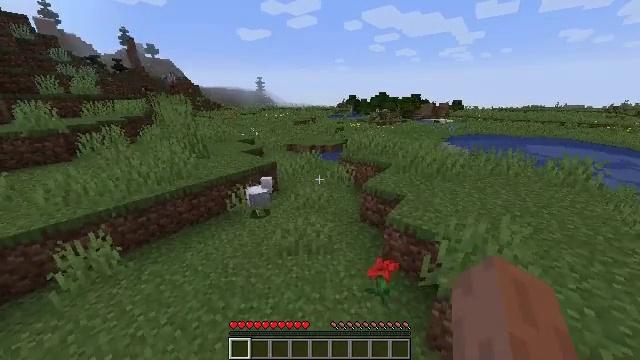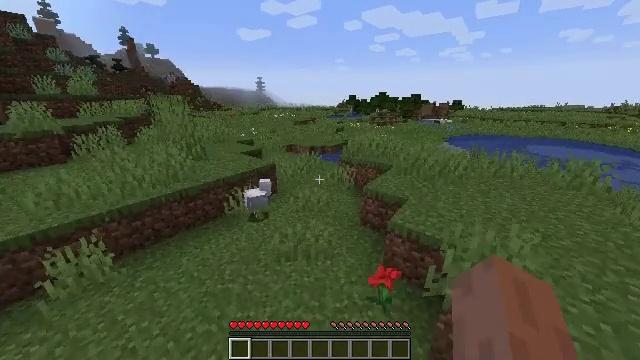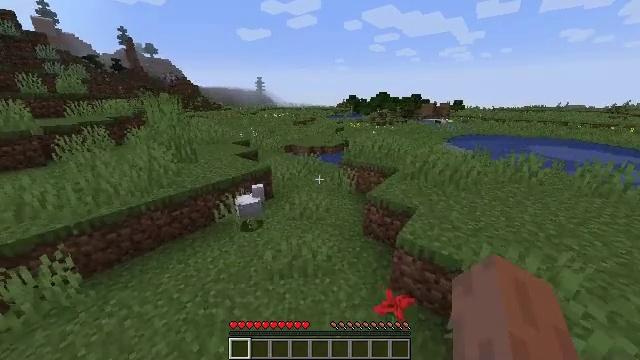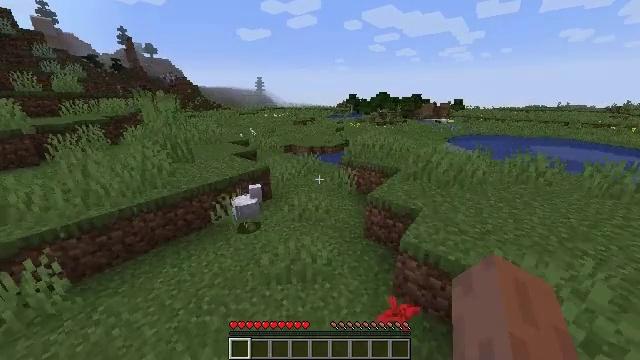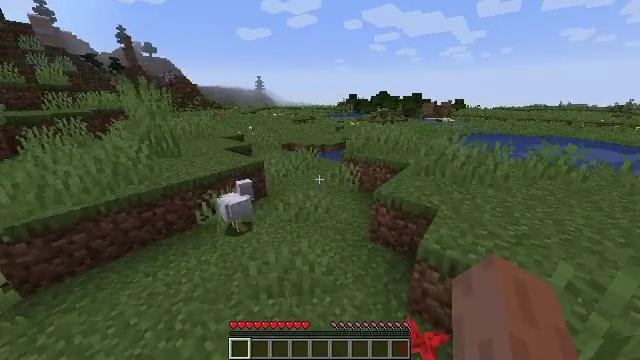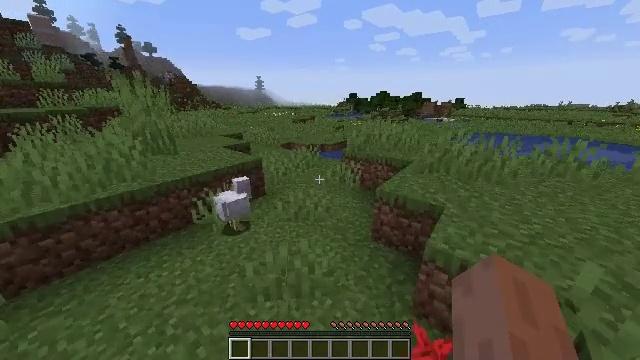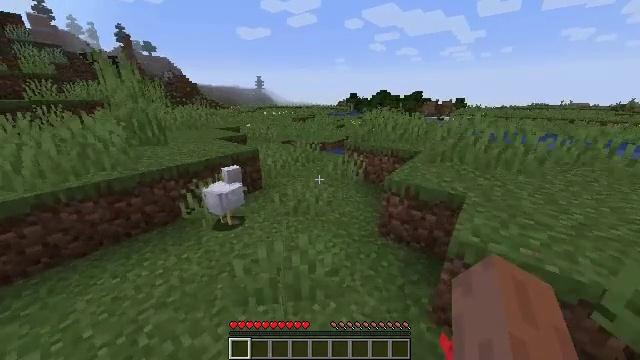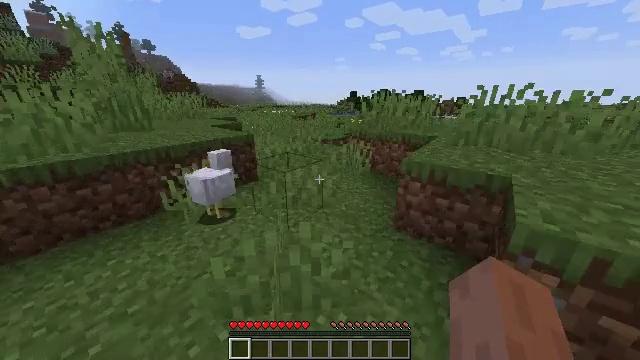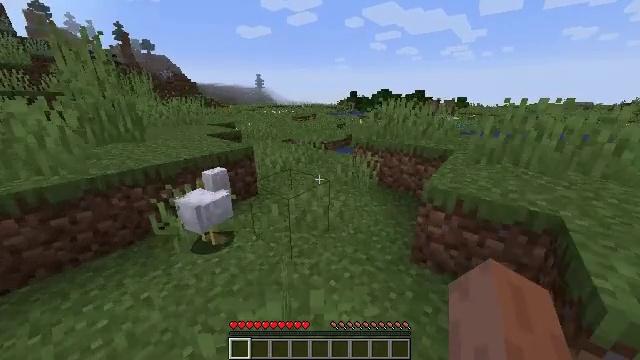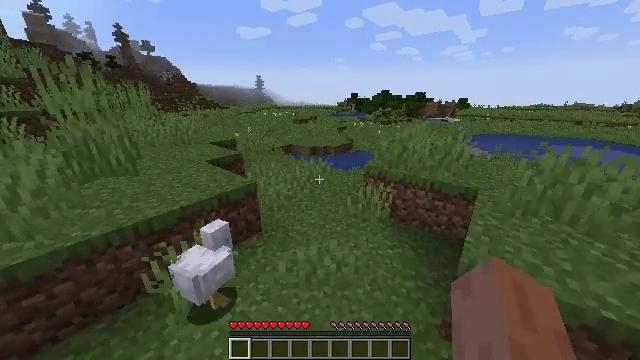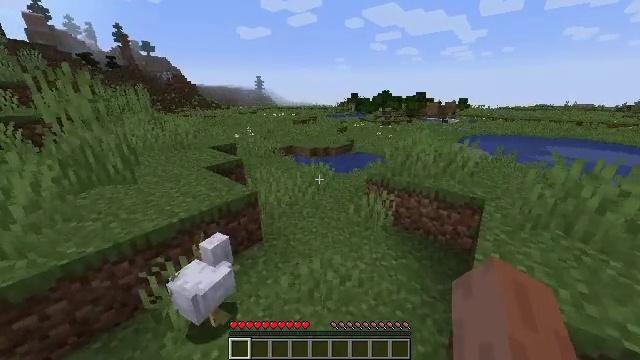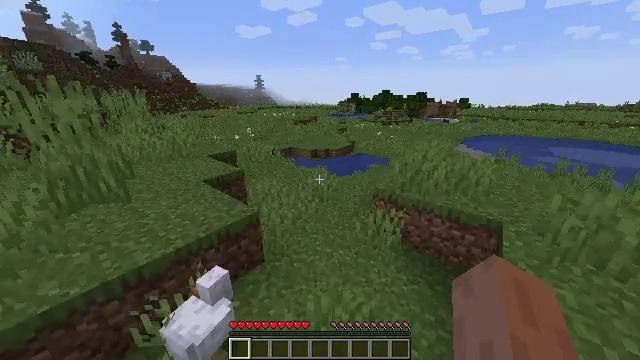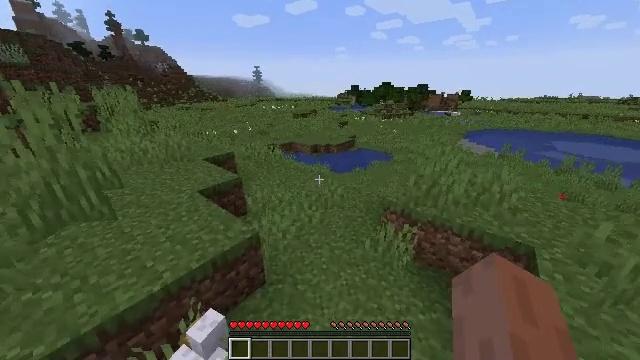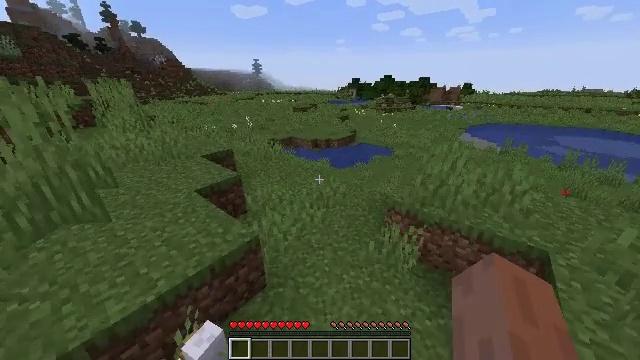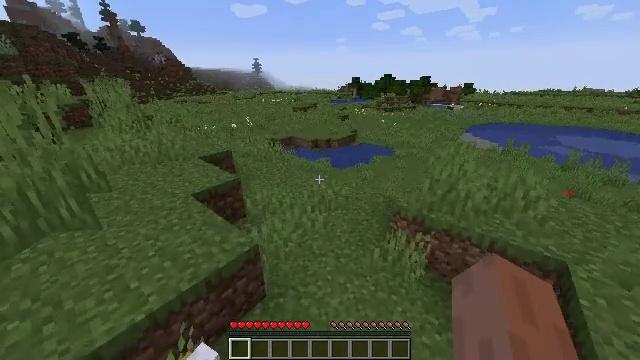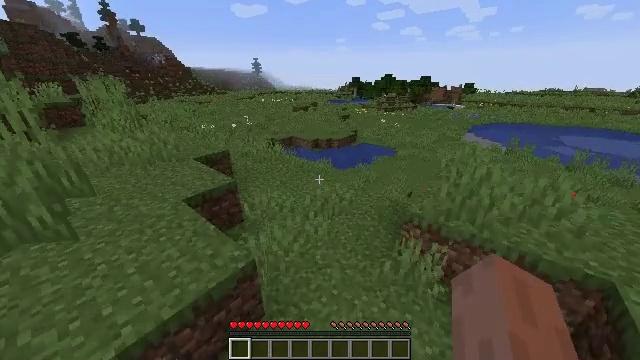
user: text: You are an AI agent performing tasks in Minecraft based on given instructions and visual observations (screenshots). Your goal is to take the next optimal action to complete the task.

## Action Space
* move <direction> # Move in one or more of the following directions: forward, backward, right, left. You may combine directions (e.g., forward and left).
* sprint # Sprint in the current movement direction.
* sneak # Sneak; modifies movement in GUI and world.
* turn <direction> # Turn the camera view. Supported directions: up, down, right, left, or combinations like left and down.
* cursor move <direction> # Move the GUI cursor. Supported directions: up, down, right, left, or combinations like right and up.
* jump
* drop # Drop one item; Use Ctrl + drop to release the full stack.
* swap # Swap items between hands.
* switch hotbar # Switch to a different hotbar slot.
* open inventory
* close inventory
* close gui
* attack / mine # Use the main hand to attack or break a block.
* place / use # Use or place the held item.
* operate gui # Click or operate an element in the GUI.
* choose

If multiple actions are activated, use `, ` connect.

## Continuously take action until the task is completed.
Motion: motion action
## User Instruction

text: Collect peony flowers for dye.
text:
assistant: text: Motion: move forward, sprint, attack / mine, jump
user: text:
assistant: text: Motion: move forward, sprint, attack / mine, jump
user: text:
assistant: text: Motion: move forward, sprint, attack / mine, jump
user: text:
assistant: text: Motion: move forward and move left, sprint, attack / mine, jump
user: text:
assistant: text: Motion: move forward and move left, sprint, attack / mine, jump
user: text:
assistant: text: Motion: move forward and move left, sprint, attack / mine, jump
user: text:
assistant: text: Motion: move forward and move left, sprint, attack / mine, jump
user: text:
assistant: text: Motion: move forward and move left, sprint, attack / mine, jump
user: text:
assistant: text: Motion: move forward and move left, sprint, attack / mine, jump
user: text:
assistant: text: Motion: move forward, sprint, attack / mine, jump
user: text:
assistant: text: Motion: move forward, sprint, attack / mine, jump
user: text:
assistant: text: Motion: move forward, sprint, turn down, attack / mine, jump
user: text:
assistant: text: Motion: move forward, sprint, turn down, attack / mine, jump
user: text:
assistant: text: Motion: move forward, sprint, attack / mine, jump
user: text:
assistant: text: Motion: move forward, sprint, attack / mine, jump
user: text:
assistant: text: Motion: move forward, sprint, attack / mine, jump
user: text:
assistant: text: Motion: move forward, sprint, attack / mine and use / place, jump
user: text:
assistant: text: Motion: move forward, sprint, attack / mine and use / place, jump
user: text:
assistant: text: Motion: move forward, sprint, attack / mine and use / place, jump
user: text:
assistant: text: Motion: move forward, sprint, attack / mine and use / place, jump
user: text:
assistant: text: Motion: move forward, sprint, attack / mine and use / place, jump
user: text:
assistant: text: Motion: move forward, sprint, attack / mine, jump
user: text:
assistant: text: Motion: move forward, sprint, attack / mine, jump
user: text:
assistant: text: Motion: move forward, sprint, attack / mine, jump
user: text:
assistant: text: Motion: move forward, sprint, attack / mine, jump
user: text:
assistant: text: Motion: move forward, sprint, attack / mine, jump
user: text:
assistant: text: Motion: move forward, sprint, attack / mine, jump
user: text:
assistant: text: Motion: move forward, sprint, attack / mine, jump
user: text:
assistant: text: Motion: move forward and move left, sprint, attack / mine, jump
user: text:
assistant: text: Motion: move forward and move left, sprint, attack / mine, jump